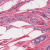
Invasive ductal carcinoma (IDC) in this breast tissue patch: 1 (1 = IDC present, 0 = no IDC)